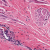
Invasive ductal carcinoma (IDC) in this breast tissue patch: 0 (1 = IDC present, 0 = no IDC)